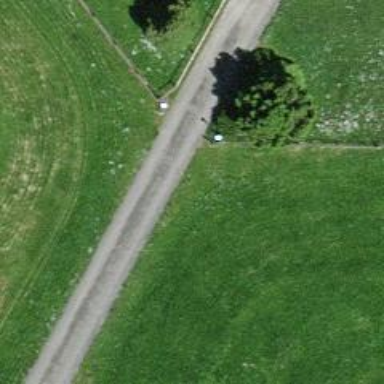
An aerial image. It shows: Well-maintained track road of grade 1.